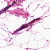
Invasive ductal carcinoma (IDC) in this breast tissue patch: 0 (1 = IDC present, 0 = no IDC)